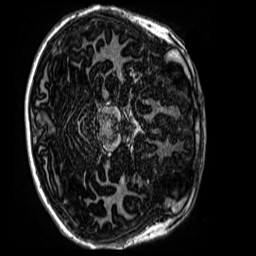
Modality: MP2RAGE
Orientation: axial
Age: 12
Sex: male
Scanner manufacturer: siemens
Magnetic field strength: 3 T
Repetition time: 4 s
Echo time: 0.00299 s